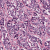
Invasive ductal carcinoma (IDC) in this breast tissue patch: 1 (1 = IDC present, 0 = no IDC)